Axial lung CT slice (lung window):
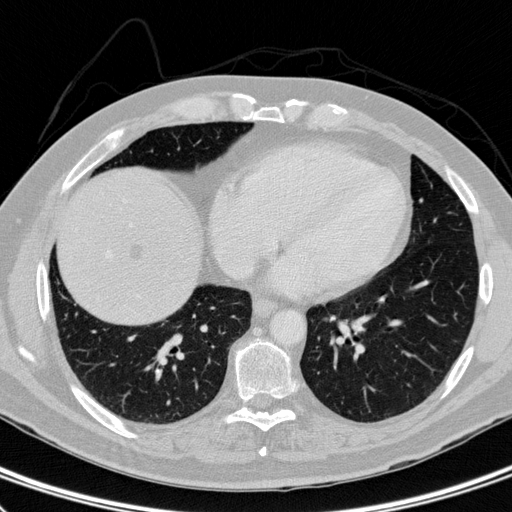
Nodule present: no